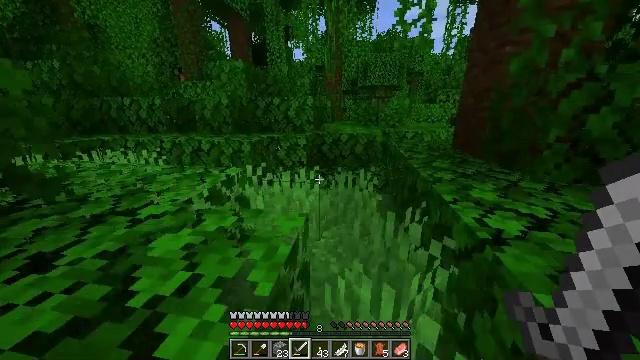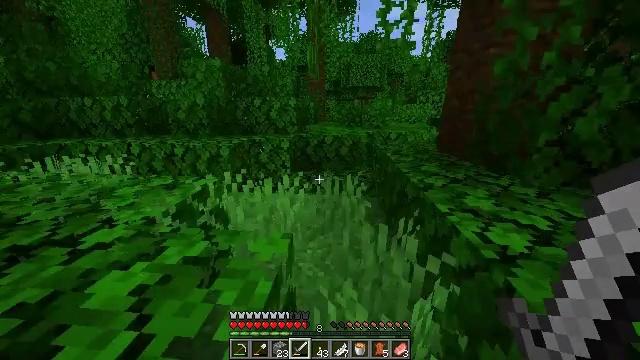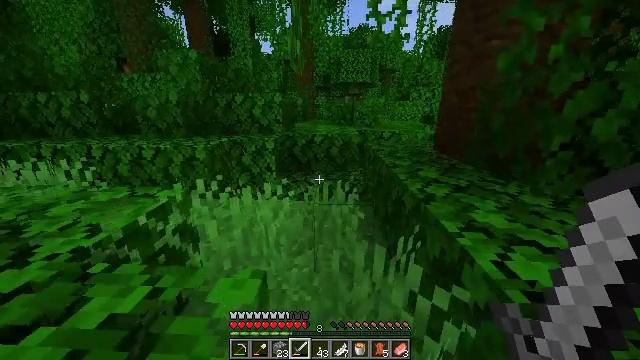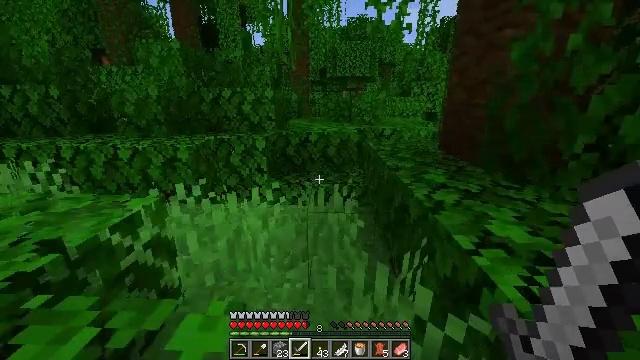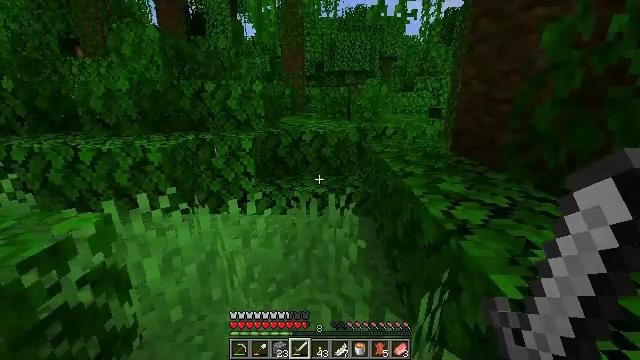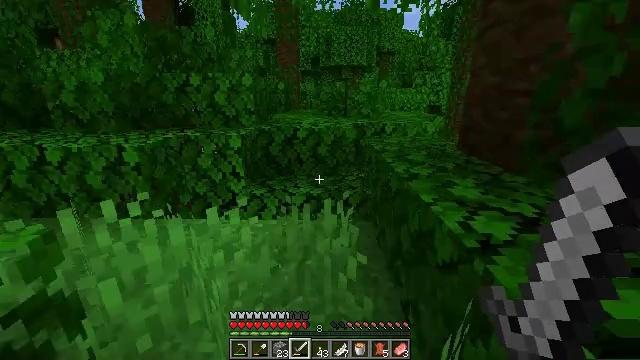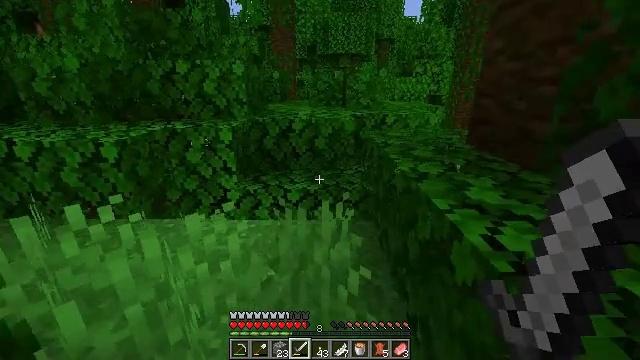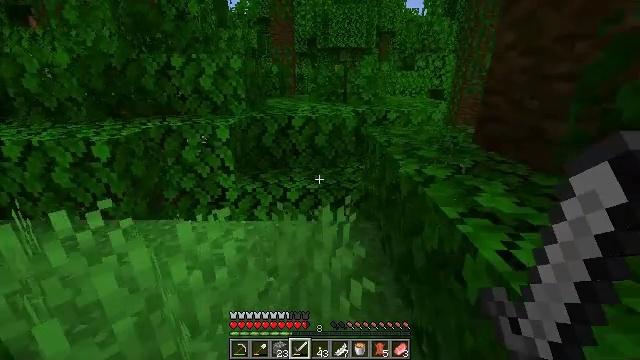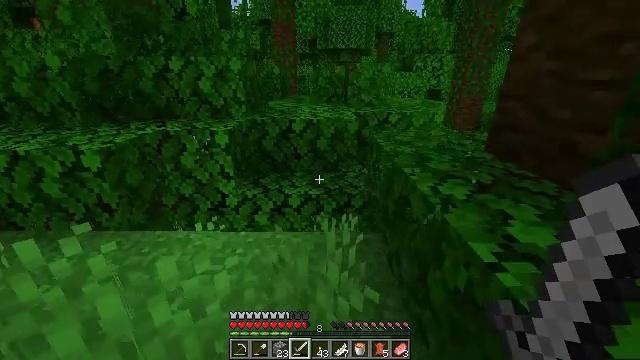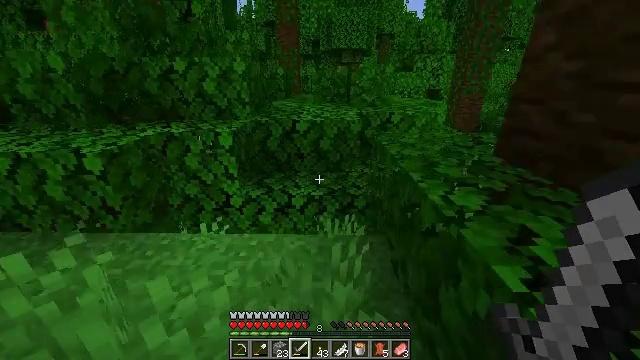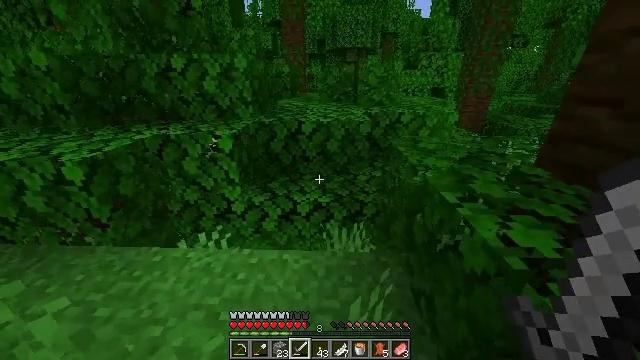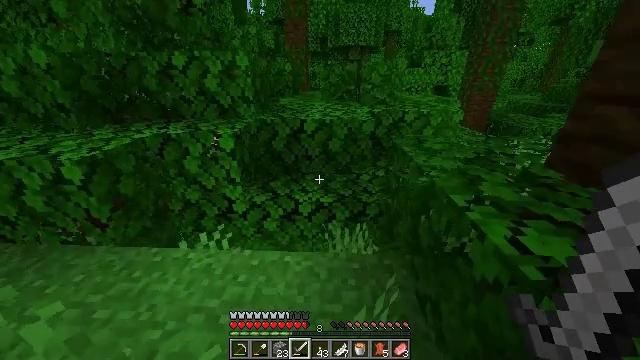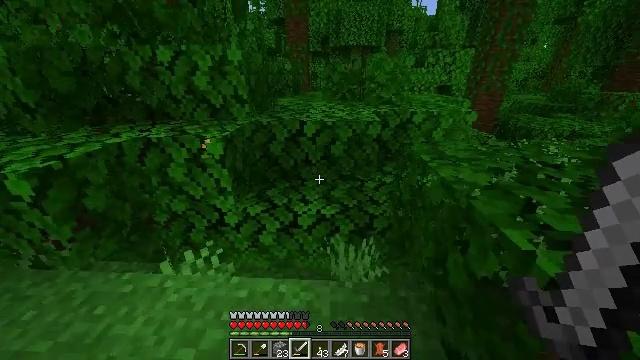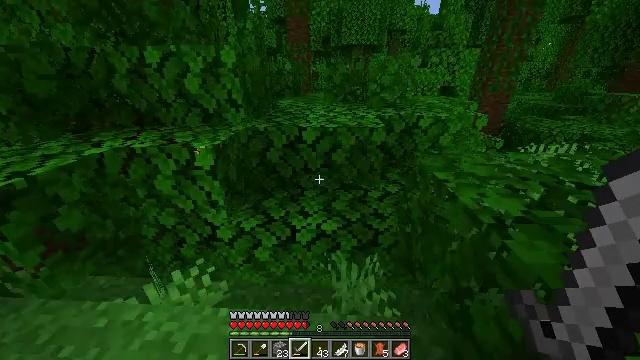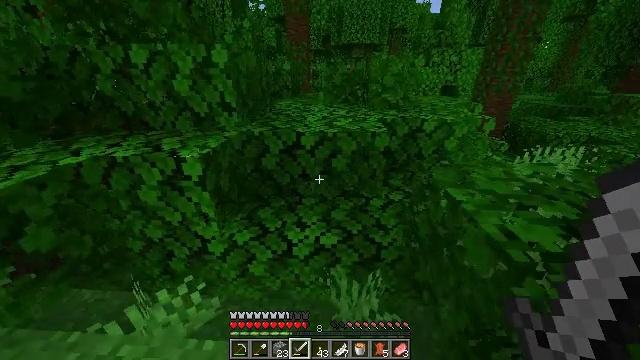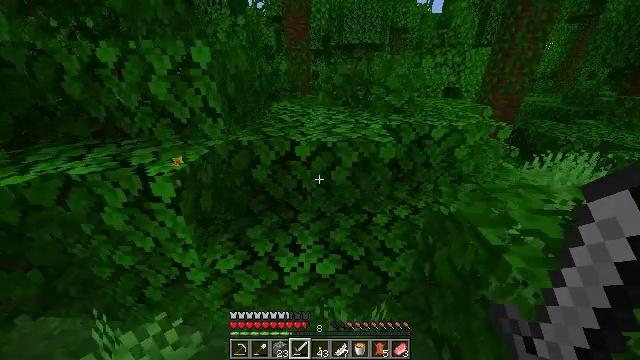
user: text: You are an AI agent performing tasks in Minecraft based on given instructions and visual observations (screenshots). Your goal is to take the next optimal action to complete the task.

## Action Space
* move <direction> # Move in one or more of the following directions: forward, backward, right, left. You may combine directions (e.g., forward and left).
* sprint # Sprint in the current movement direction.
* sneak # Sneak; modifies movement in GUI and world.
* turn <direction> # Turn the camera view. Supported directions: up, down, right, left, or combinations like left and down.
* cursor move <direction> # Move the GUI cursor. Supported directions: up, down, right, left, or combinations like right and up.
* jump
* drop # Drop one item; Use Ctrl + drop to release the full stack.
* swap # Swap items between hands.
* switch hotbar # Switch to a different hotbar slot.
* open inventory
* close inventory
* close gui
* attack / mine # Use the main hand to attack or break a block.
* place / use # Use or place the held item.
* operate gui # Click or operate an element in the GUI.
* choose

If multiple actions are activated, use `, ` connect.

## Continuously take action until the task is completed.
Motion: motion action
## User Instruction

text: Gather cocoa beans from the pod.
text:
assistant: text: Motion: move forward, sprint, turn right
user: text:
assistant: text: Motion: move forward, sprint, turn right
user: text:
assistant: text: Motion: move forward, sprint
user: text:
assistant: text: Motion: move forward, sprint
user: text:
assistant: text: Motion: move forward, sprint
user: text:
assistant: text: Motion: move forward, sprint, turn down
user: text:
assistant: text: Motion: move forward, sprint, turn down
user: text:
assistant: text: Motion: move forward, sprint
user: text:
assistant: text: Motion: move forward, sprint, turn down
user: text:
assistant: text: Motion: move forward, sprint, turn left and down
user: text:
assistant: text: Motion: move forward, sprint
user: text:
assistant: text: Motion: move forward, sprint
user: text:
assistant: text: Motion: move forward, sprint
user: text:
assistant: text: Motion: move forward, sprint
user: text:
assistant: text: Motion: move forward, sprint
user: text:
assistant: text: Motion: move forward, sprint
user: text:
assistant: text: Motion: move forward, sprint
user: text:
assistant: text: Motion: move forward, sprint
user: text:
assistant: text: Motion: move forward, sprint
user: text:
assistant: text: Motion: move forward, sprint, jump
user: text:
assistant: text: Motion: move forward, sprint, jump
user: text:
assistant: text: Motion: move forward, sprint, jump
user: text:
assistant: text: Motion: move forward, sprint, jump
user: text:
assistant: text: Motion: move forward, sprint
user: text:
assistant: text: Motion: move forward and move left, sprint
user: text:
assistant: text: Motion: move forward and move left, sprint
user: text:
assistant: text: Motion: move forward and move left, sprint
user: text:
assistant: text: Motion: move forward and move left, sprint
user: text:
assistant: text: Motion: move forward and move left, sprint
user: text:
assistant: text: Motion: move forward, sprint